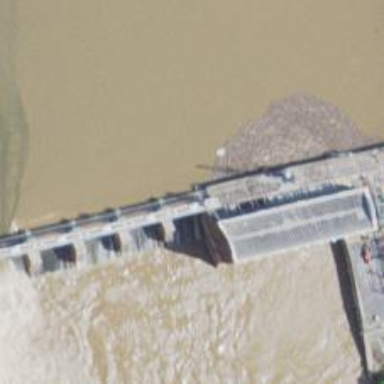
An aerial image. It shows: Dam along waterway.